Current action and preconditions to check: trajectory_clear

Your task: For each precondition in the list above, predict whether it will hold at this action.

Consider the current scene as observed from the mobile robot's camera, and analyze the predicted future states of all dynamic agents (e.g., people, animals, vehicles, or any moving entities) within the NEXT SECOND.

IMPORTANT: Only answer "very likely" if you are absolutely certain—based on strong, clear evidence—that a dynamic agent will violate the precondition in the predicted future state. Do NOT answer "very likely" for unlikely, ambiguous, or low-probability risks.

Ask yourself for each precondition: Is there a high probability, with clear and convincing evidence, that the predicted future states of any dynamic agent will interfere with the predicted future state of the currently executing action within the NEXT SECOND, causing that precondition to fail?

Assess the risk level based on these predictions. Use "likely" or "very likely" if motions create a clear risk of interference.

Use "neutral" or "improbable" if agents are nearby but their predicted paths are clearly diverging or non-conflicting.

Failure Risk Categories: "very improbable", "improbable", "neutral", "likely", "very likely"

Answer Format: Output ONLY the probability_of_failure value from these categories: "very improbable", "improbable", "neutral", "likely", "very likely"

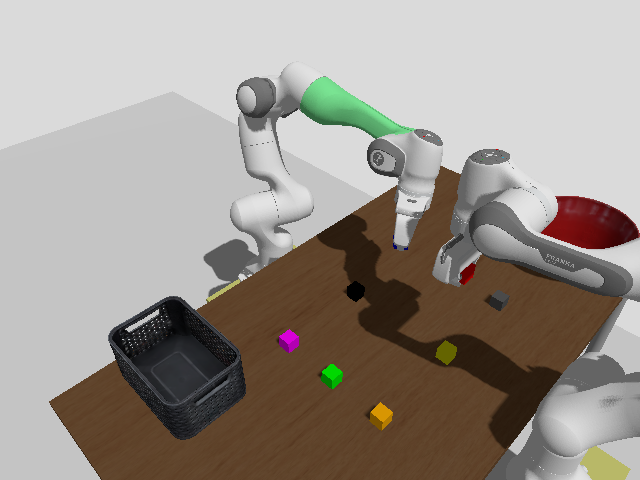

Answer: improbable